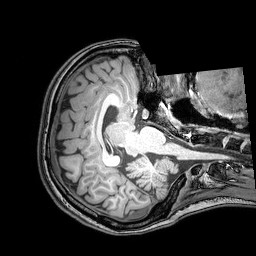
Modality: T1w
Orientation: axial
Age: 20
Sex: female